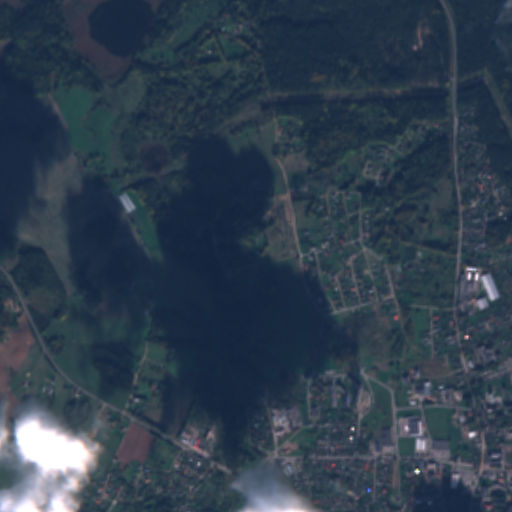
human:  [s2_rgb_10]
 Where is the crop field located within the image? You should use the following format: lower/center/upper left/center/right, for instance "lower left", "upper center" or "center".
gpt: The crop field is located in the lower left of the image.
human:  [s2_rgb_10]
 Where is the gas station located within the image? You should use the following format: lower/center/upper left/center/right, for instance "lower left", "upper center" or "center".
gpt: The gas station is located in the lower right of the image.
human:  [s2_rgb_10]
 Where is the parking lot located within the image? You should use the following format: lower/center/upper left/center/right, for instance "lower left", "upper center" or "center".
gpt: The parking lot is located in the lower right of the image.
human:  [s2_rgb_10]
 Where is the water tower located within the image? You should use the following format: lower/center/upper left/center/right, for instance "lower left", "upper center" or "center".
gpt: The water tower is located in the center right of the image.
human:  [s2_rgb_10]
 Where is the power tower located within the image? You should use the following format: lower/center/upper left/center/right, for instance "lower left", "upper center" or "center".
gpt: There is no power tower in the image.